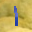
Label: 1